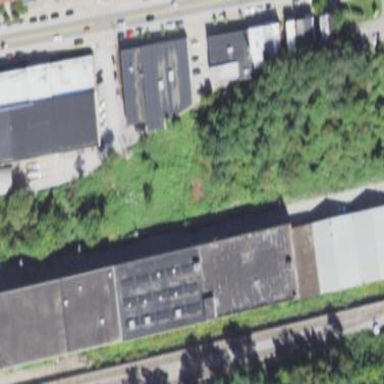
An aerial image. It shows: Commercial building.